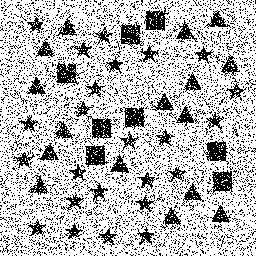
Squares: 8
Triangles: 16
Stars: 24
Total shapes: 48